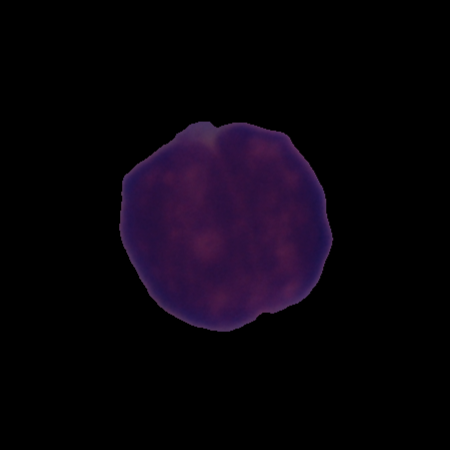
Label: cancer